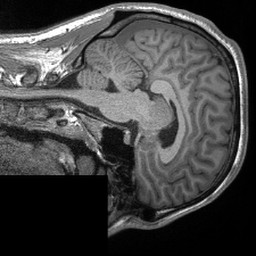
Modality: T1w
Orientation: sagittal
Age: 20
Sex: male